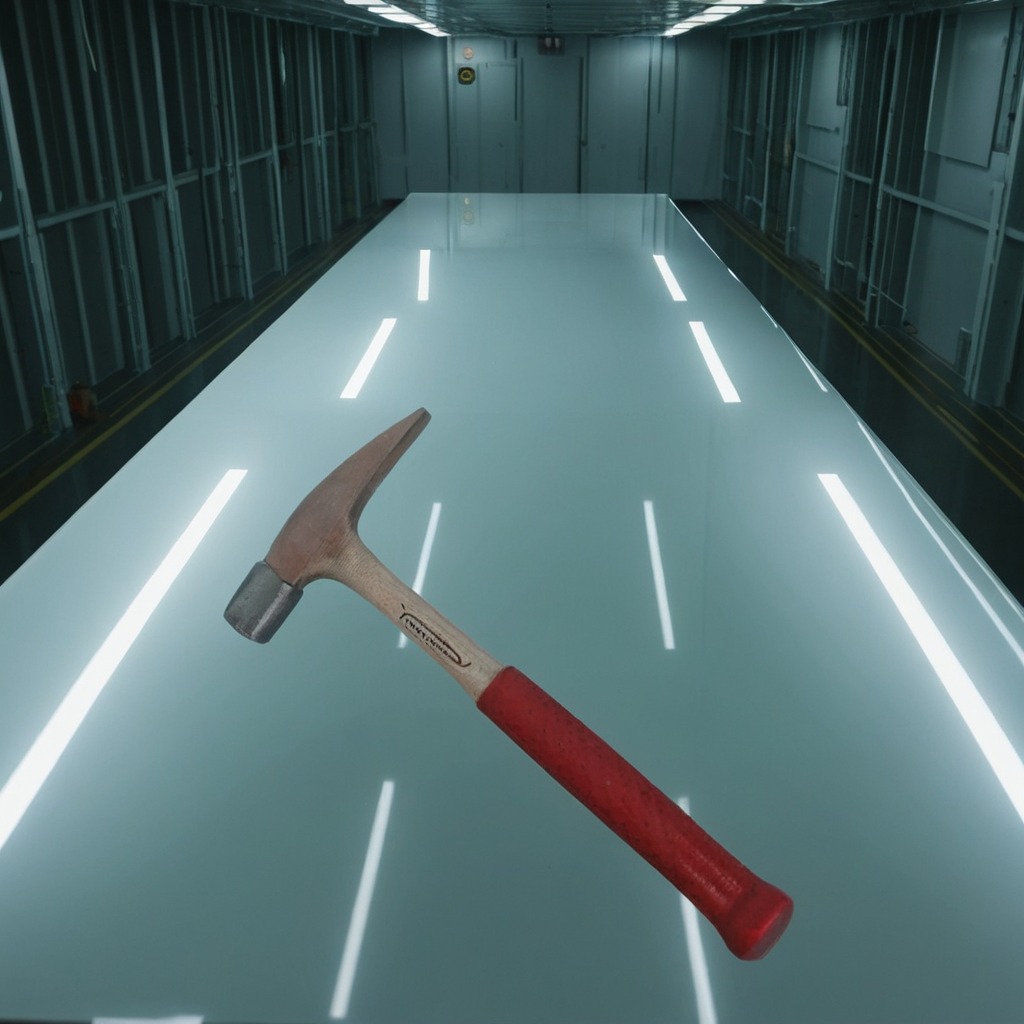
A hammer is lying on the table.